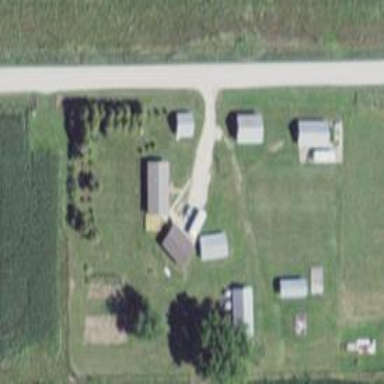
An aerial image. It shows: Driveway.